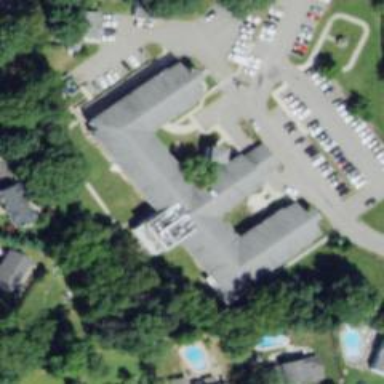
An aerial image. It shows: Pharmacy providing healthcare services.